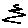
Label: zigzag